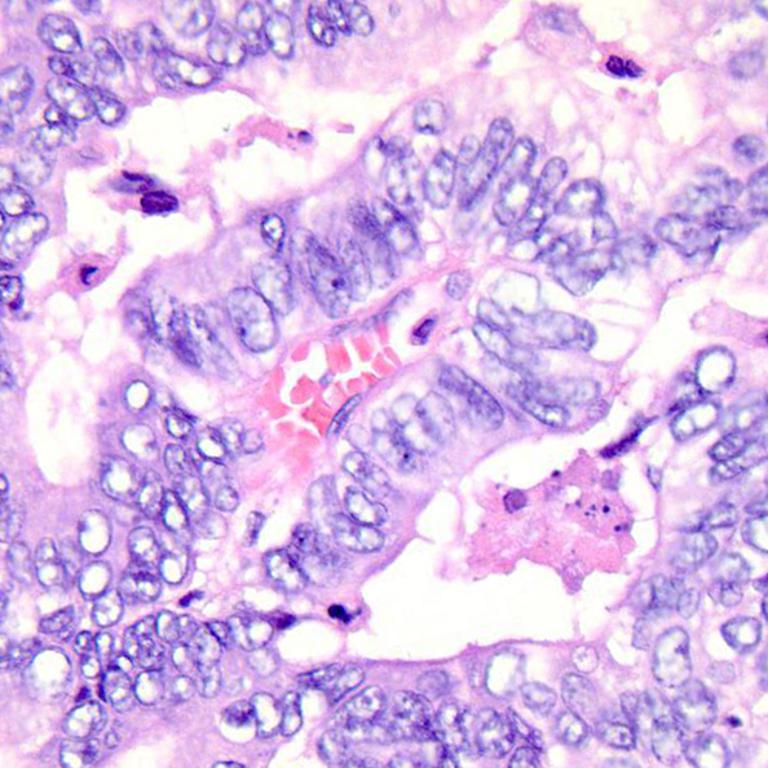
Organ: colon
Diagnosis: adenocarcinomas